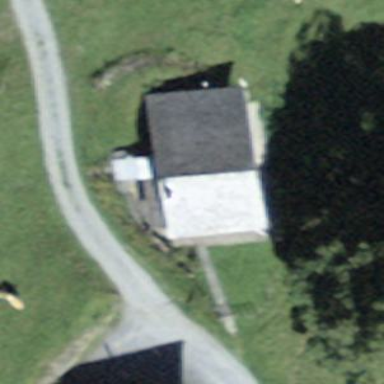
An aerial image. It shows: Cabin.